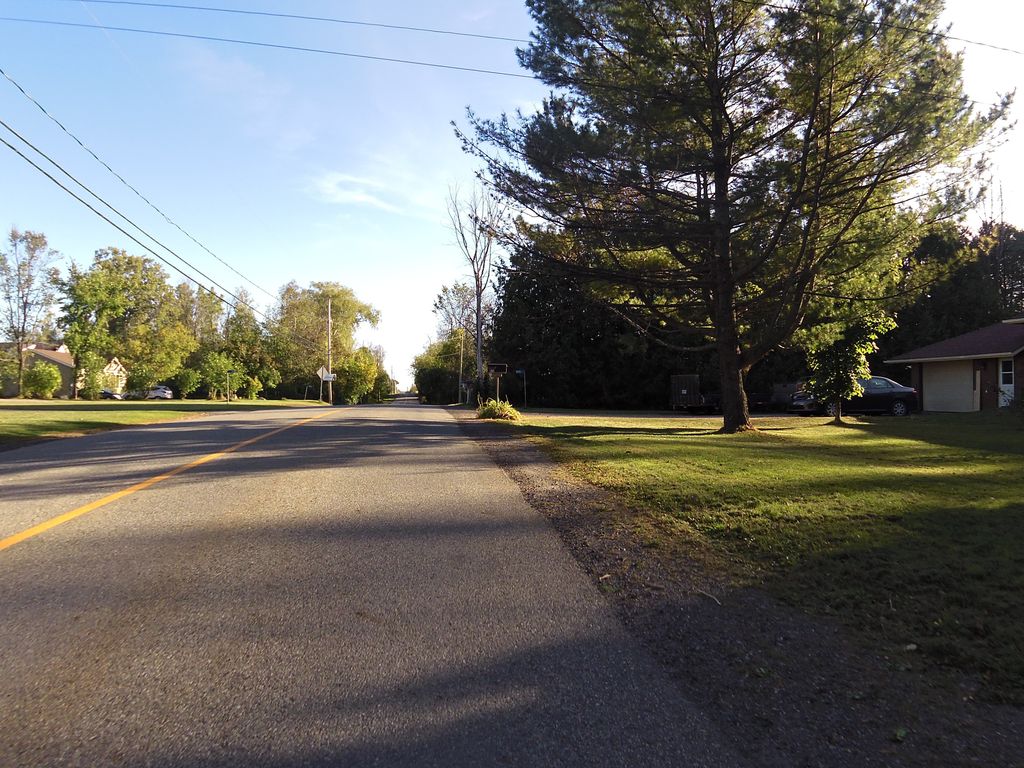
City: ottawa-gatineau